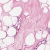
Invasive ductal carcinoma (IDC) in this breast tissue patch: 0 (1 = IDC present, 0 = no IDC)